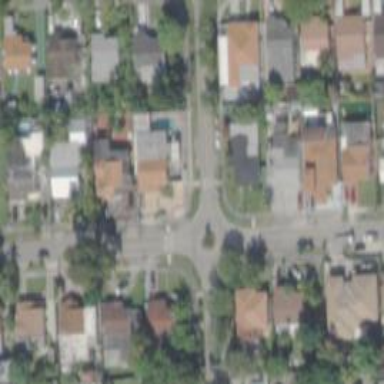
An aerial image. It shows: Residential road that intersects with roundabout.